Question: I am trying to make a chart that shows the number of search results my app pulls in for each day using flot. My code (BTW it uses underscore.js):
'''
flotDataSet = _.countBy(resultSet, function(file) {
var exactDate = new Date(parseInt(file.get('start_utc'), 10));
//constructing a new date with 0 time so that all days get grouped together.
return new Date(exactDate.getUTCFullYear(), exactDate.getUTCMonth(), exactDate.getUTCDate()).getTime();
});
flotDataSet = _.map(flotDataSet, function(value, key) {
return [key, value];
});
$.plot(
$graphDiv,
[{
data: flotDataSet,
color: '#012D4C',
bars: { show: true, fillColor: '#024985', align: 'center', fill: 0.7, barWidth: DateUtil.msInDay/2 }
}],
{
grid: { color: '#012D4C' },
xaxis: {
mode: 'time',
tickSize: [1, 'day'],
autoscaleMargin: 0.001
}
}
);
'''
Outputs something like this:

I really need the bars to center around the day. Any thoughts? Thanks!
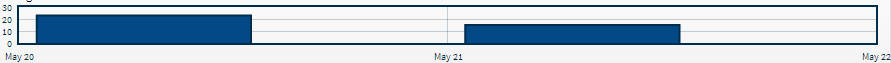
Answer: Found the problem. My Date generation code was off because JavaScript's long-form 'Date(year, month, date [, time...])' constructor uses the local time or something weird like that. Anyway, I replaced the call to 'new Date(...).getTime()' to be 'Date.UTC(...)' and everything magically worked.
Seems like JavaScript's Date handling tends to be the root of most of my JS problems!